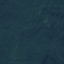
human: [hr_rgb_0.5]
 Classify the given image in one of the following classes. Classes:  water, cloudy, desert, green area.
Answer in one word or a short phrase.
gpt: green area